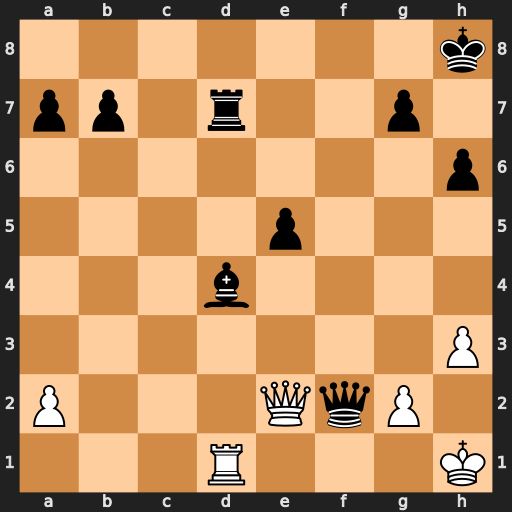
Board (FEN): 7k/pp1r2p1/7p/4p3/3b4/7P/P3QqP1/3R3K
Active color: w
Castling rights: -
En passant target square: -
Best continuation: Qxf2 Bxf2 Rxd7